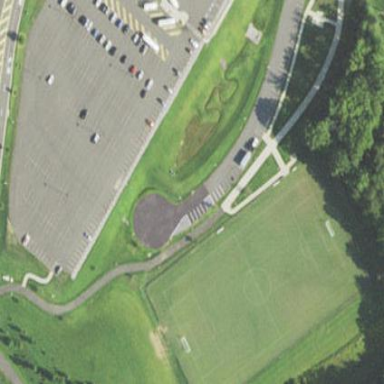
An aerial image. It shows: Soccer pitch for outdoor sports and leisure activities.